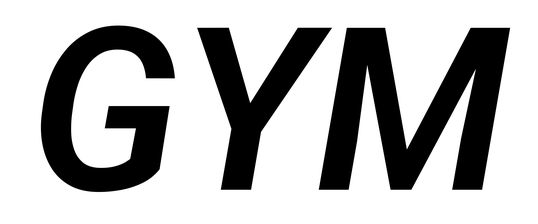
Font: Roboto-Italic_SemiBold_Italic